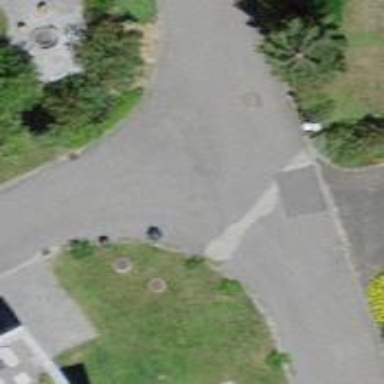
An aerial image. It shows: Residential road with asphalt surface.